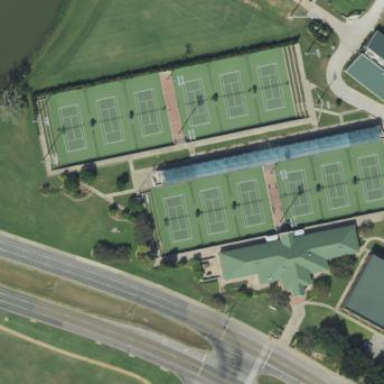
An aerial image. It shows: Tennis court on pitch.